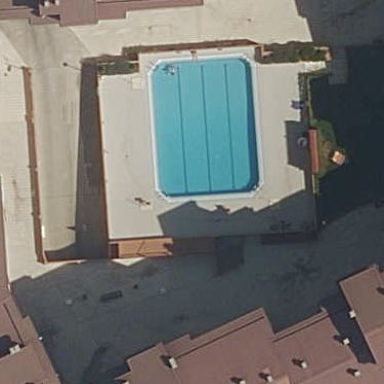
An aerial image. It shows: Swimming pool located in leisure land.